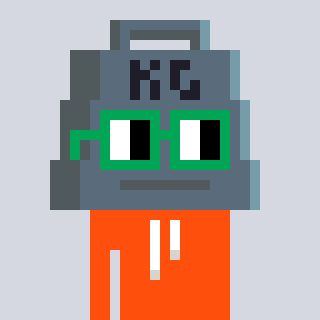
a pixel art character with square green glasses, a weight-shaped head and a orange-colored body on a cool background